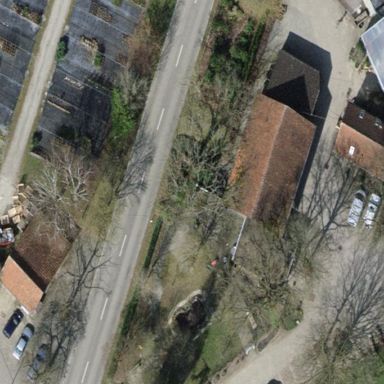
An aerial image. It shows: Farmyard area.